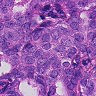
Metastatic tissue present: yes